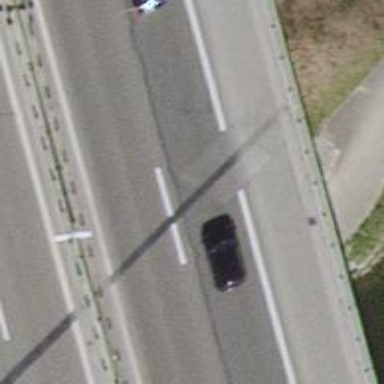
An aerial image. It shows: Motorway bridge with asphalt surface.